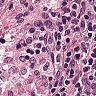
Metastatic tissue present: no